Field crop: maize
Growth stage: 2
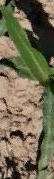
Species: maize